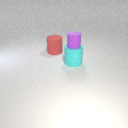
large cyan rubber cylinder below small purple rubber cylinder